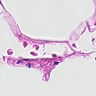
Metastatic tissue present: no